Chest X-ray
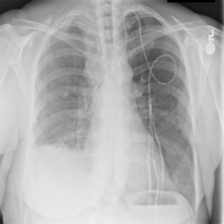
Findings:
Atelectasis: negative
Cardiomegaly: negative
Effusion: positive
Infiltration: negative
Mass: negative
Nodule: positive
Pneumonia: negative
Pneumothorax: negative
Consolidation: negative
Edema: negative
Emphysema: negative
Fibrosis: negative
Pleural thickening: negative
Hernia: negative